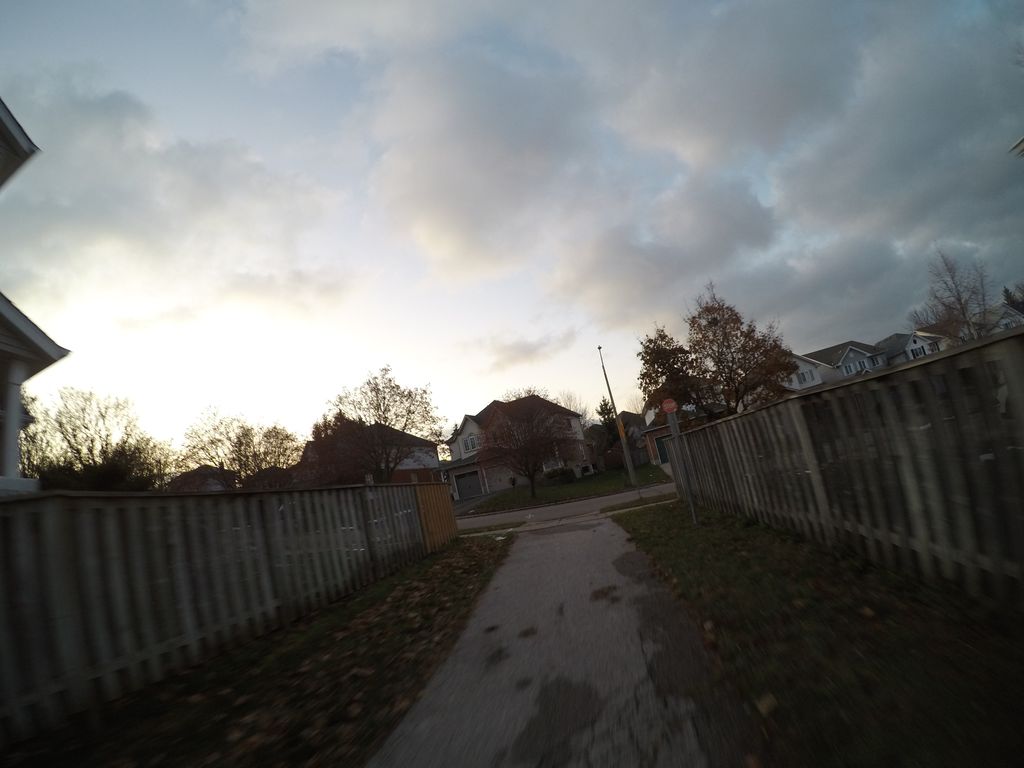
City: kitchener-waterloo